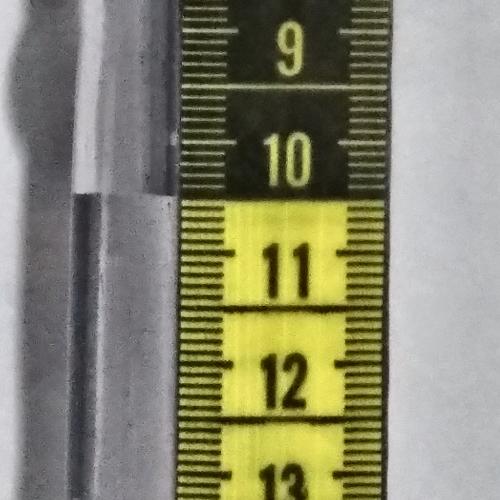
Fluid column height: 10.5 cm